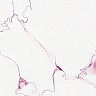
Metastatic tissue present: no